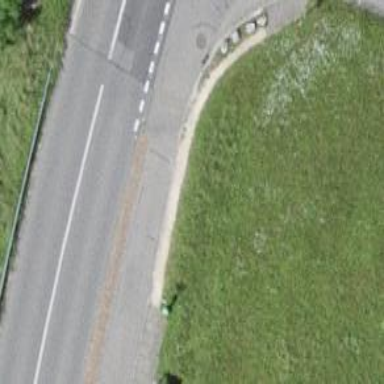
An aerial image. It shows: Bus stop with platform for public transport.